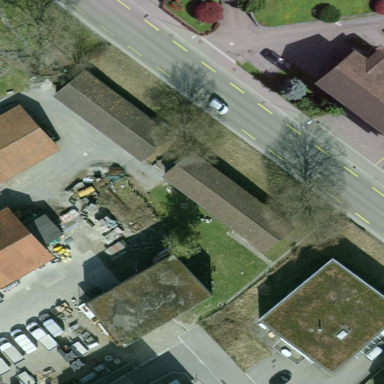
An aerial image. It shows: Warehouse.